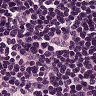
Metastatic tissue present: no